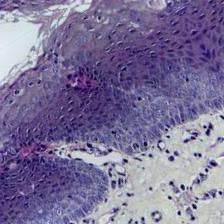
Diagnosis: Normal